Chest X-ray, PA view. Patient: 38 years old, sex M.
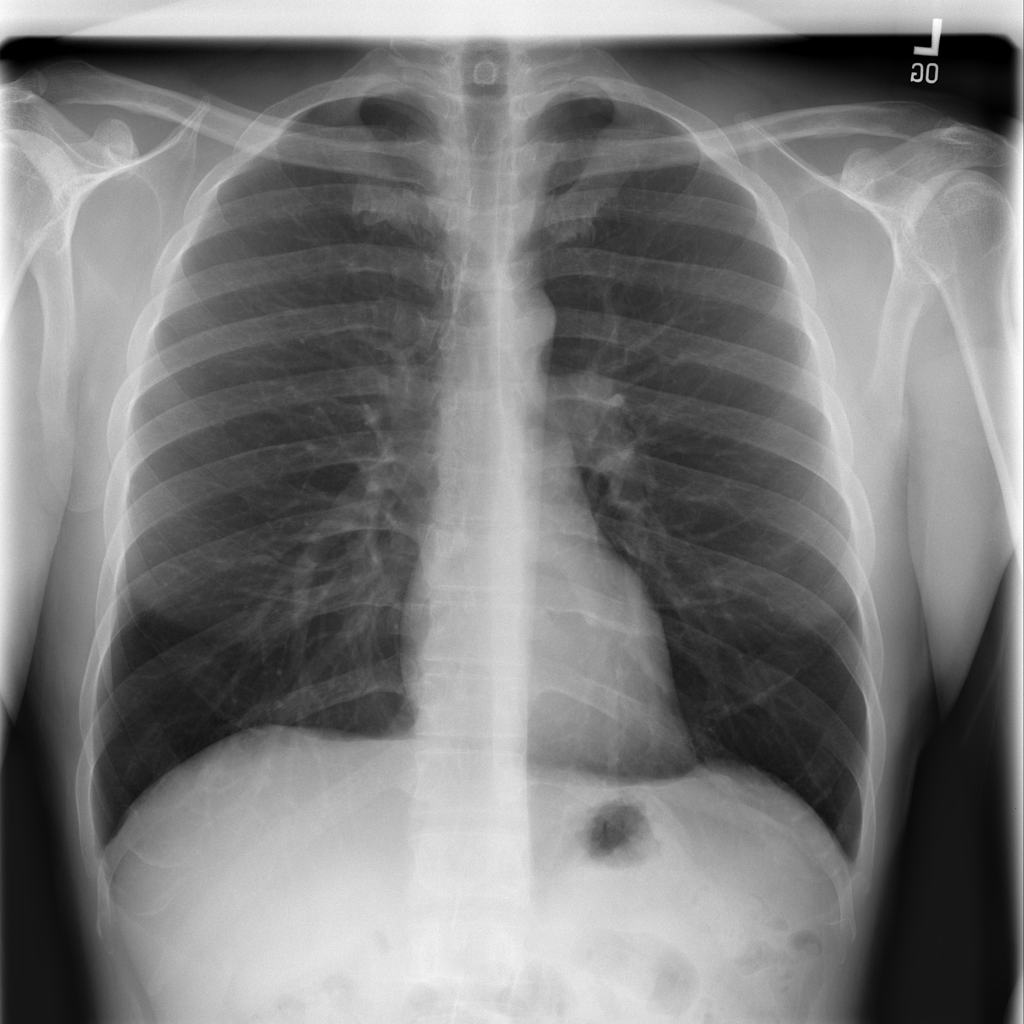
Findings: No Finding